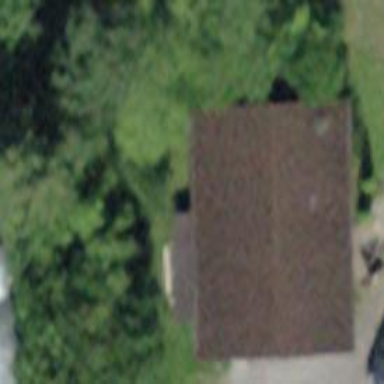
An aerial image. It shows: Simple house.